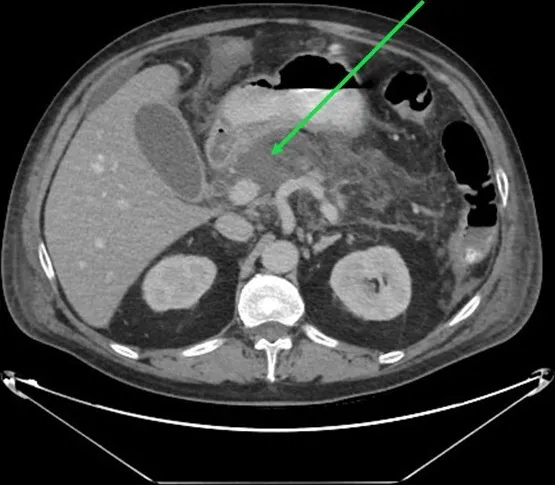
CT scan revealing hypodense areas corresponding to pancreatic necrosis (green arrow).
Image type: radiology (ct)